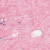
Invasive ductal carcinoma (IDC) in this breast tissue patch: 0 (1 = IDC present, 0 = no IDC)